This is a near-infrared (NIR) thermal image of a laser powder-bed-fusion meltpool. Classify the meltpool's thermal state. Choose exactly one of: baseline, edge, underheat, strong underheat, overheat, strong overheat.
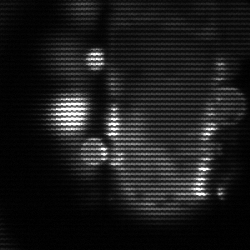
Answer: strong underheat